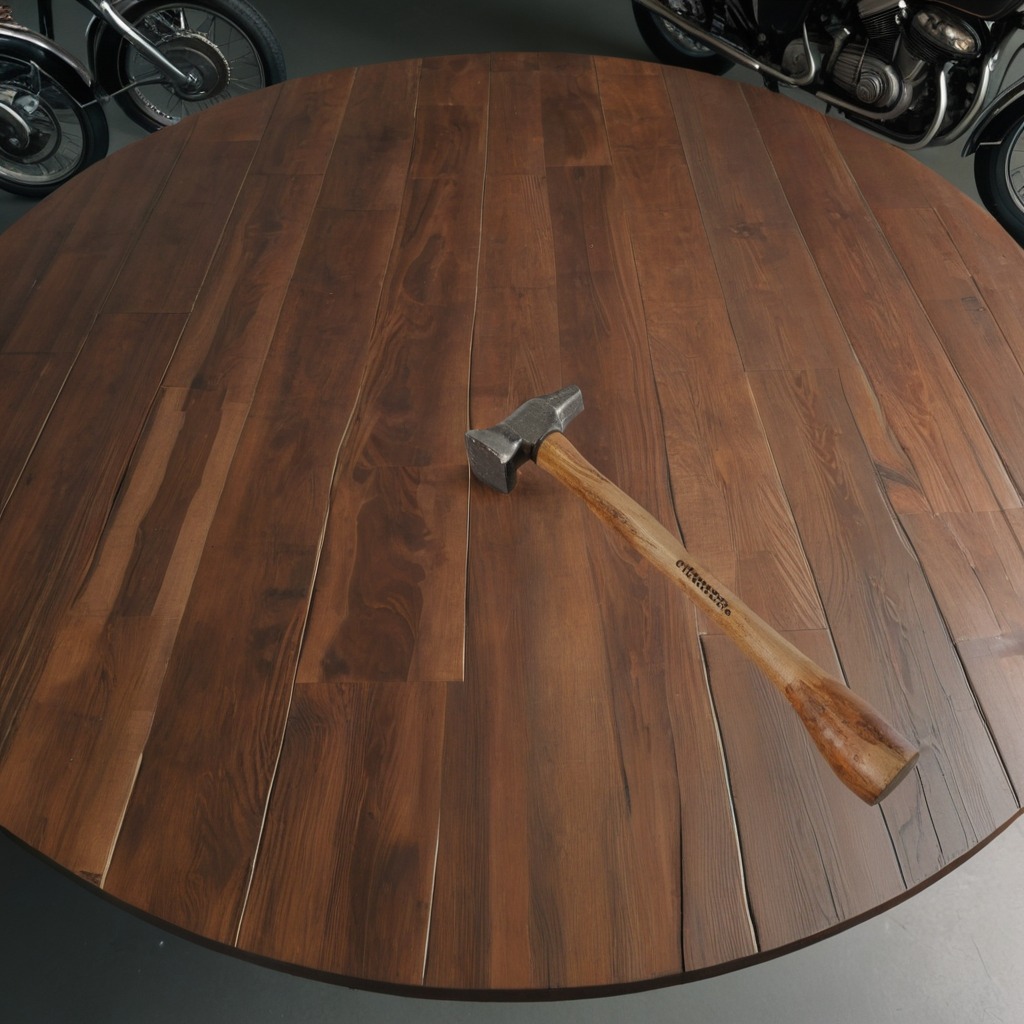
A hammer is lying on the oil-spilled wooden table in a vintage motorcycle garage.